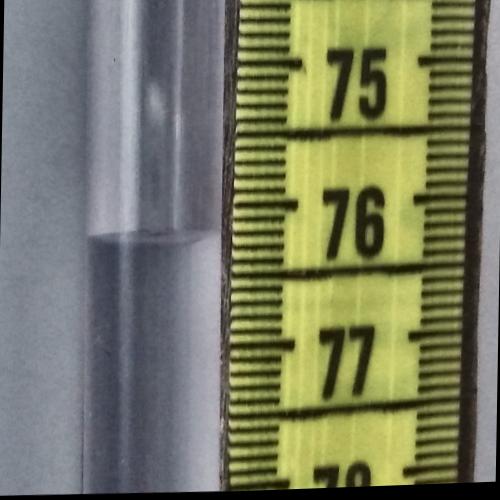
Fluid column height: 76.2 cm